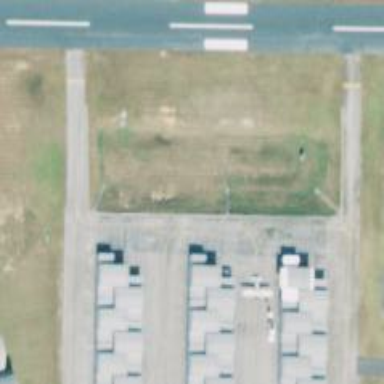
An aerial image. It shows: View of taxiway at the airport.